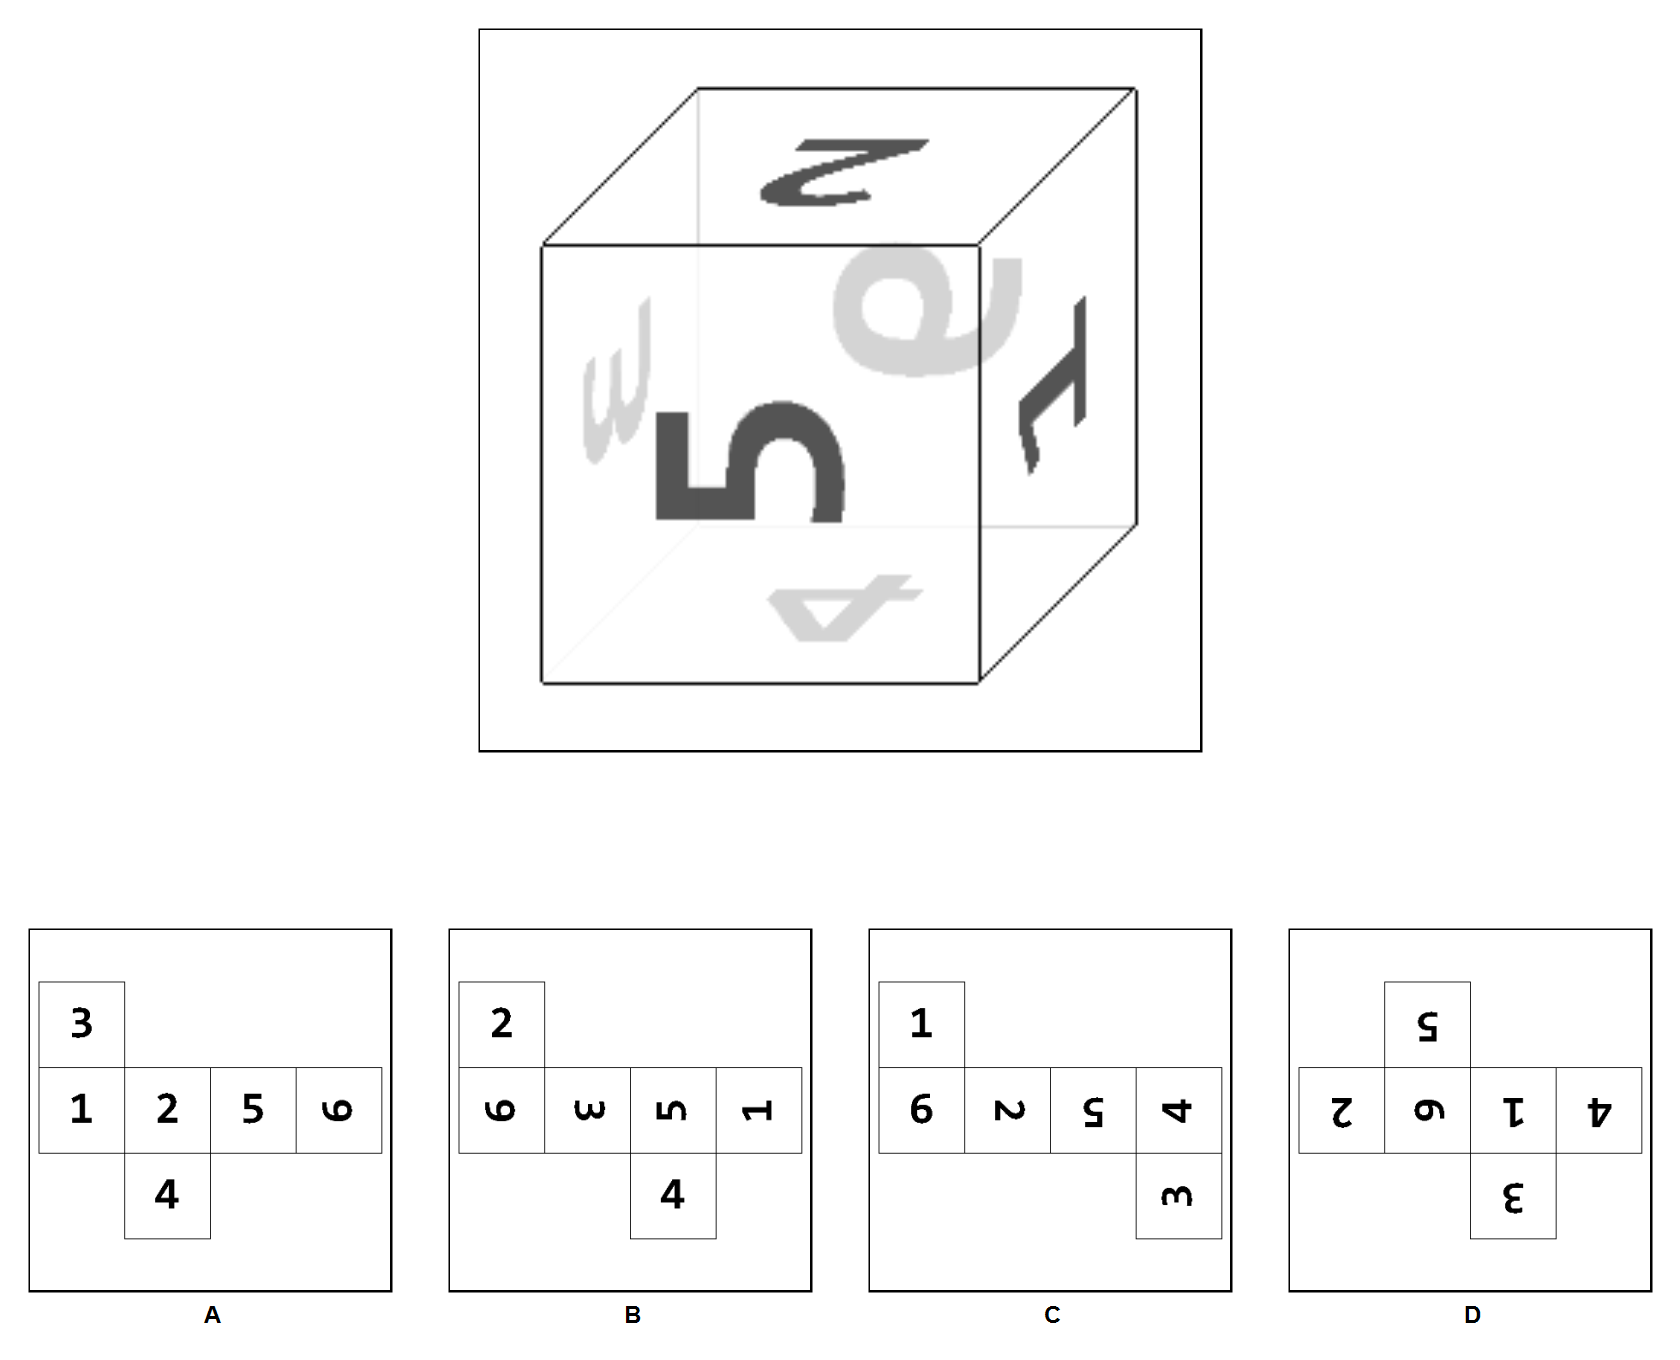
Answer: B